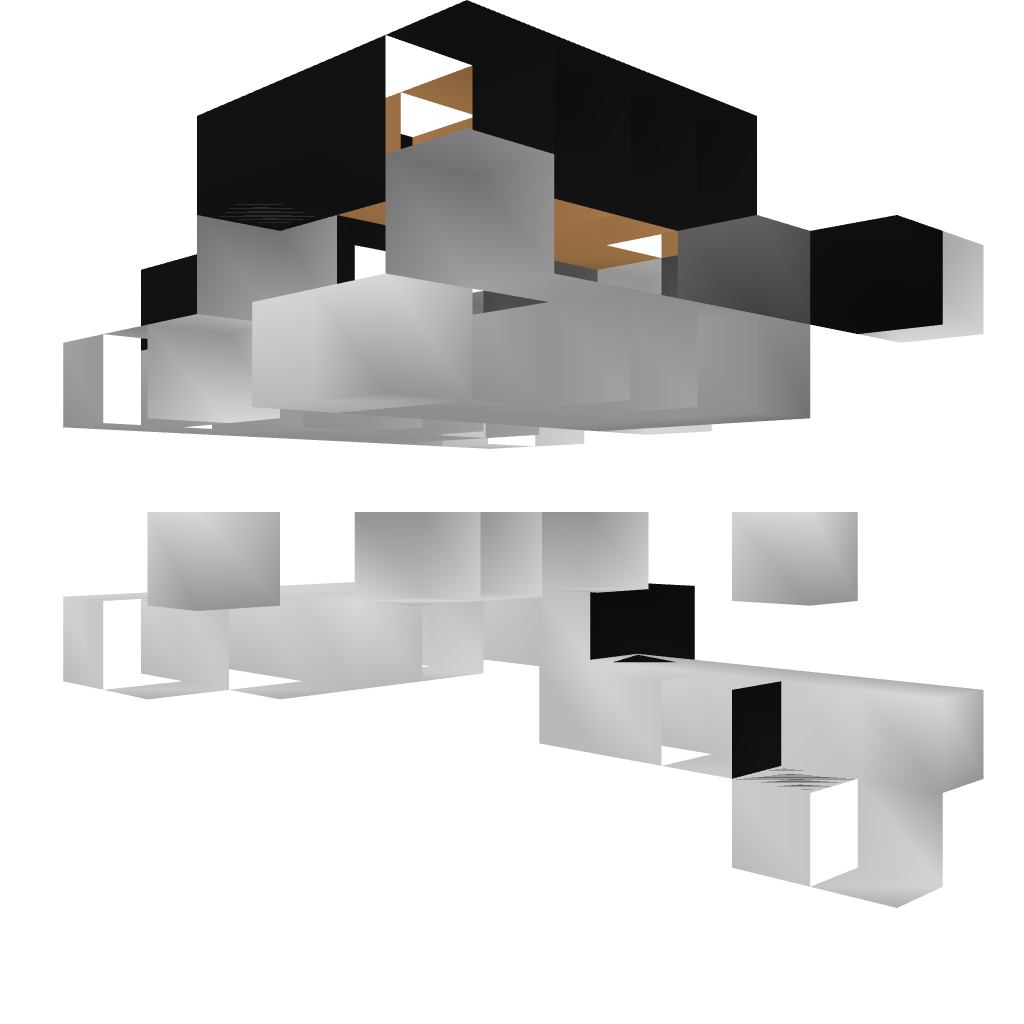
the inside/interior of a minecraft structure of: Chicken Farm+Cooker #2